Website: macys
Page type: gifting
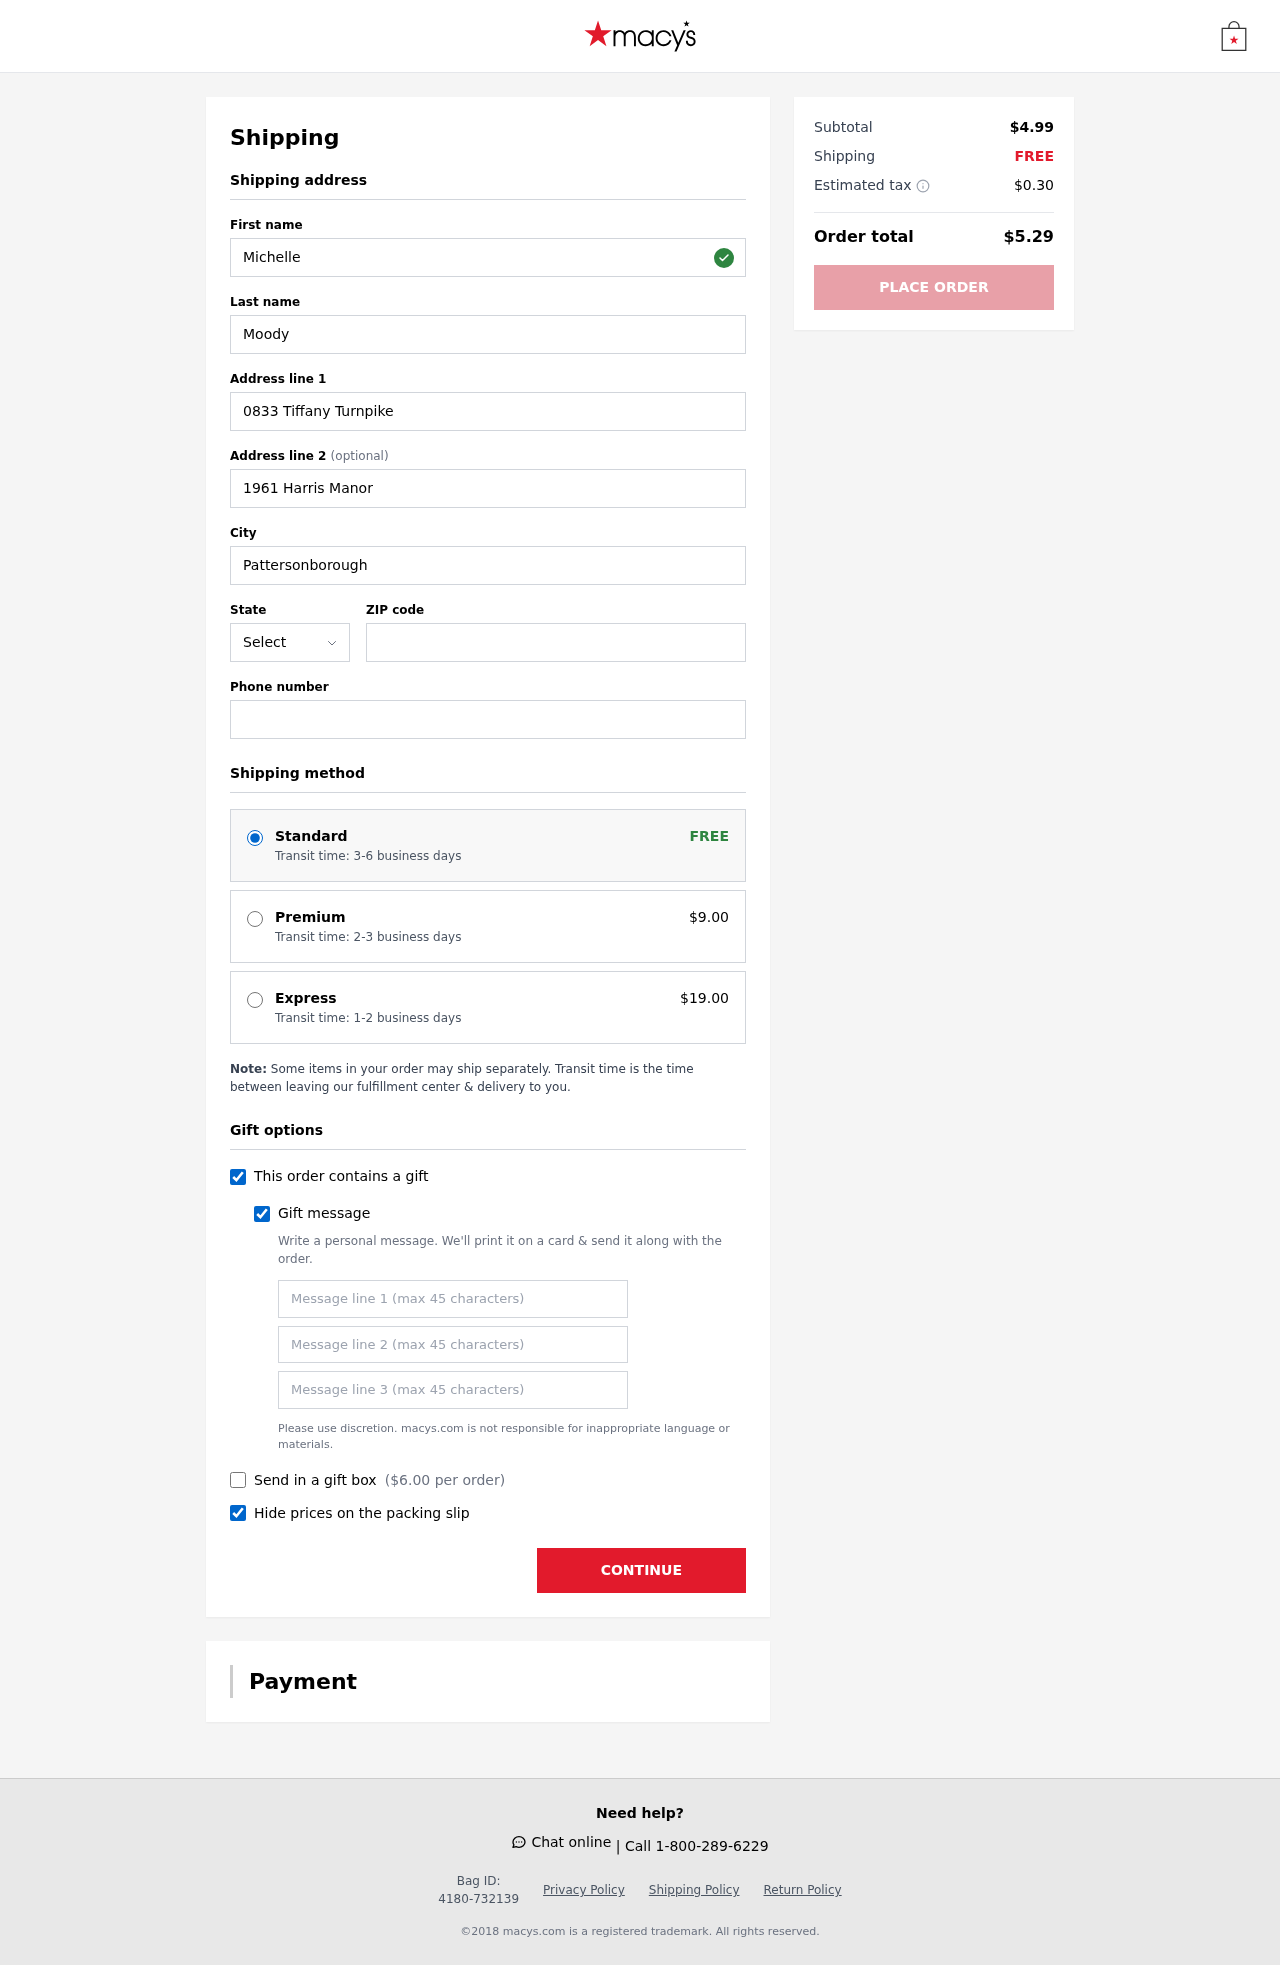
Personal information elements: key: PII_STATE_ABBR
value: NY
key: PII_FIRSTNAME
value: Michelle
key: PII_LASTNAME
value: Moody
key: PII_STREET
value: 0833 Tiffany Turnpike
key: PII_STREET2
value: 1961 Harris Manor
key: PII_CITY
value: Pattersonborough
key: PII_POSTCODE
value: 92754
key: PII_PHONE
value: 9338845446
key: PII_GIFT_MESSAGE
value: Hey Dustin! I came across these cookies and thought of you—they're just as sweet and memorable as our hangouts. Enjoy treating yourself; you deserve it!  Michelle
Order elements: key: ORDER_SHIPPING_STANDARD
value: Transit time: 3-6 business days
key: ORDER_SHIPPING_PREMIUM
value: Transit time: 2-3 business days
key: ORDER_SHIPPING_PREMIUM_PRICE
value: $9.00
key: ORDER_SHIPPING_EXPRESS
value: Transit time: 1-2 business days
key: ORDER_SHIPPING_EXPRESS_PRICE
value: $19.00
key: ORDER_GIFT_BOX_PRICE
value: $6.00
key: ORDER_SUBTOTAL
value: $4.99
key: ORDER_SHIPPING_COST
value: FREE
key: ORDER_TAX
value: $0.30
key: ORDER_TOTAL
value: $5.29